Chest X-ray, PA view. Patient: 54 years old, sex F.
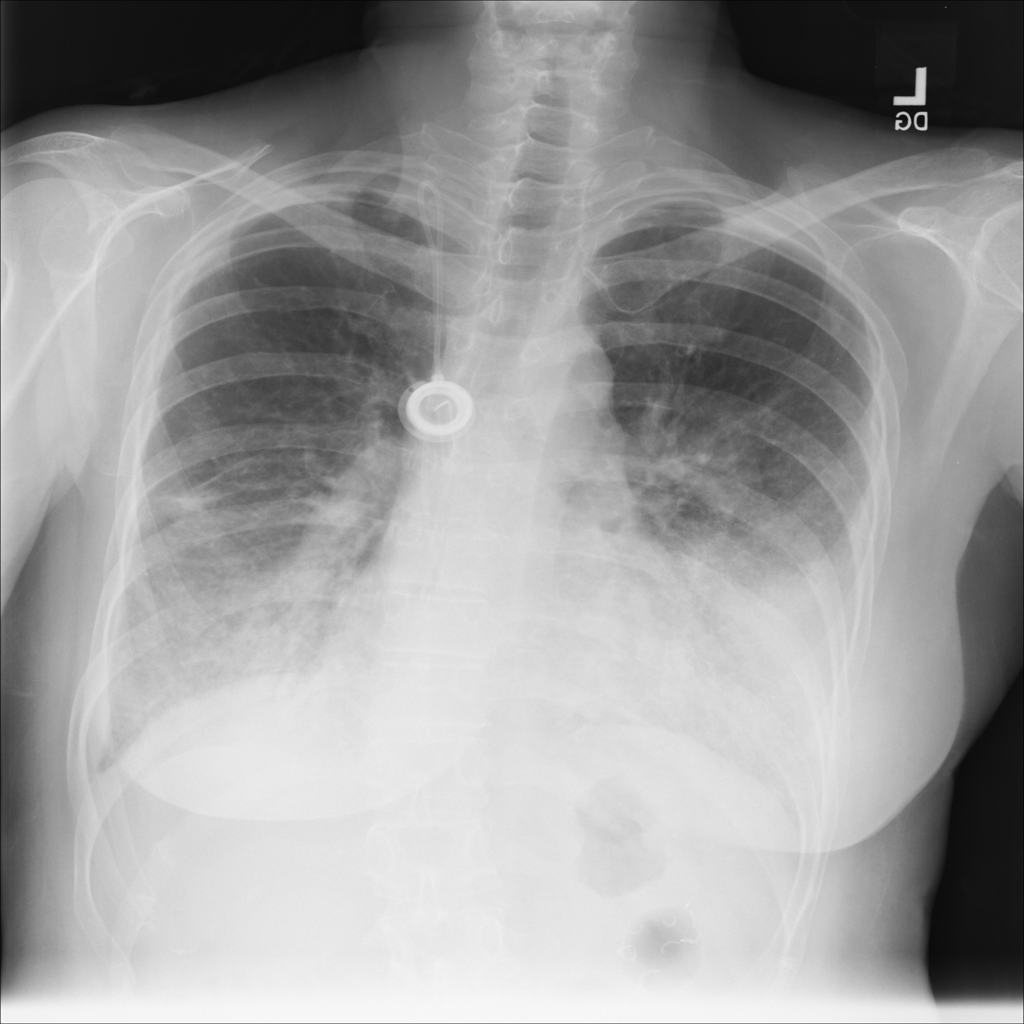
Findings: No Finding